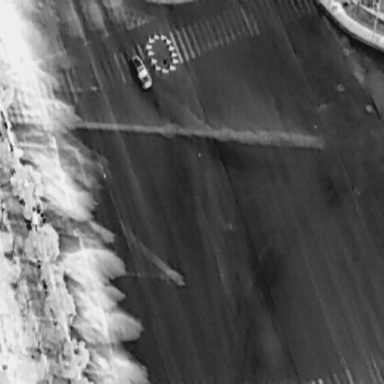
There is a Car in the infrared image.